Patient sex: M
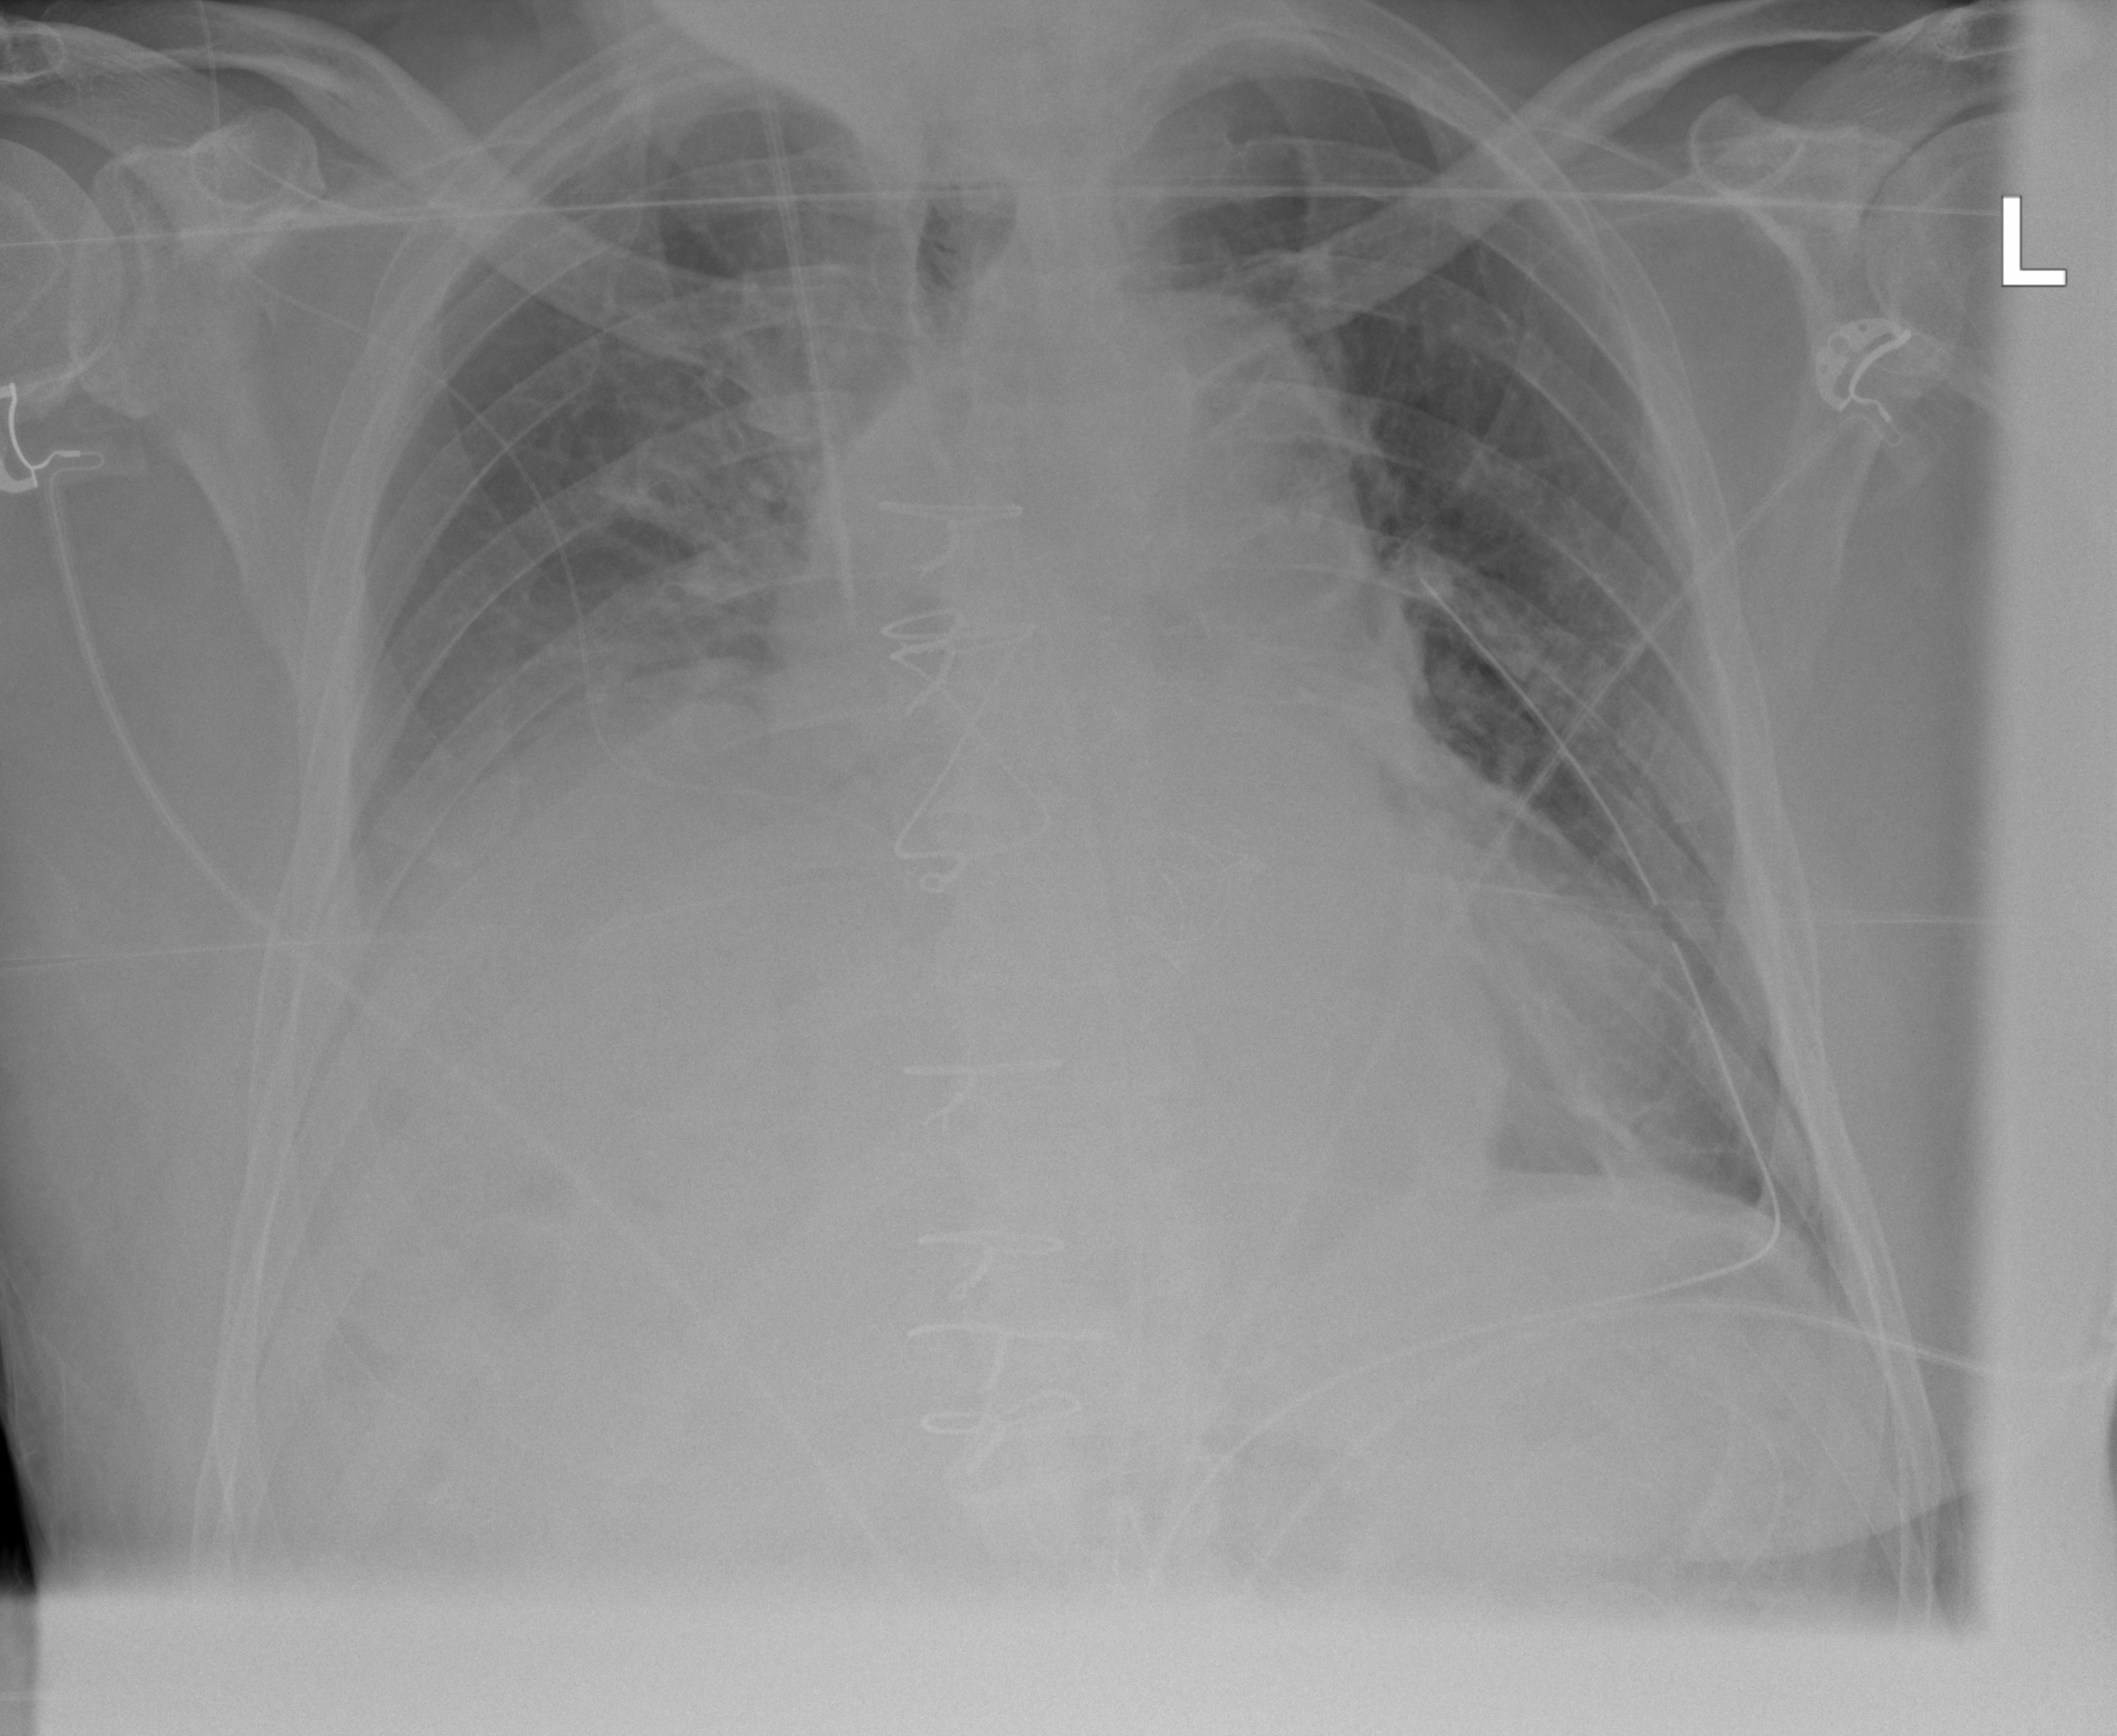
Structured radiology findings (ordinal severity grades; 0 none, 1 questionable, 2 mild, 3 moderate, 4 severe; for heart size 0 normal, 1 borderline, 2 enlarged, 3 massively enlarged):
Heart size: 2
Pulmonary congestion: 2
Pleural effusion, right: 3
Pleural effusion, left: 2
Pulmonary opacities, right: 2
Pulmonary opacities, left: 2
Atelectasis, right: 2
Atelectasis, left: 2